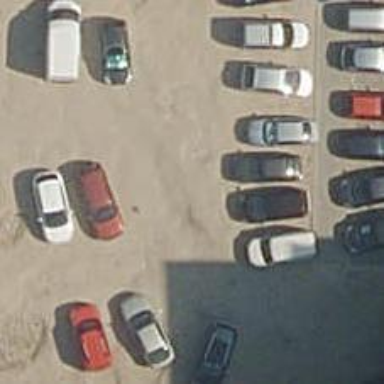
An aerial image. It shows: Dirt parking aisle designated as service road.